Field crop: maize
Growth stage: 1
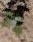
Species: chenopodium